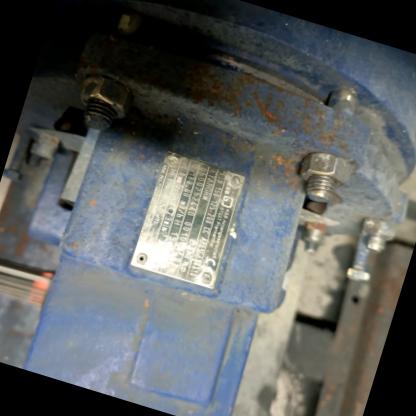
Klasa: tabliczka-znamionowa